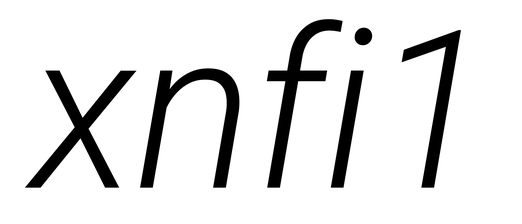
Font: Roboto-Italic_Light_Italic